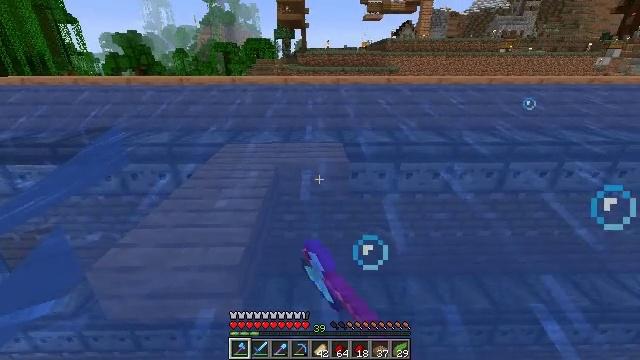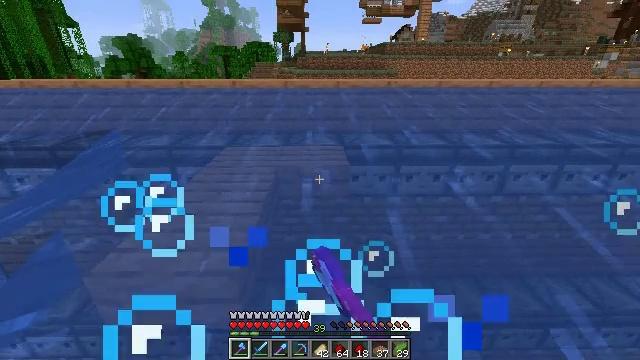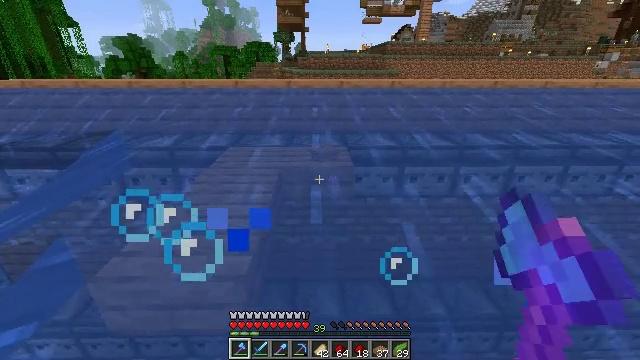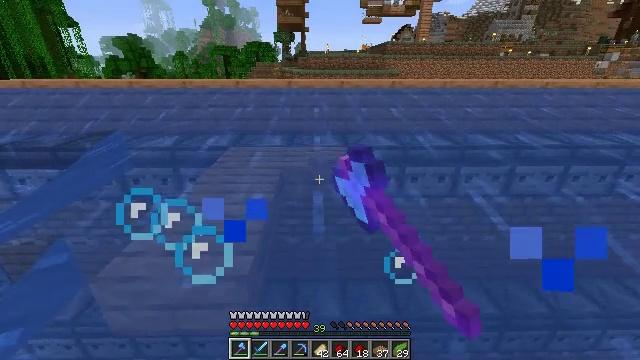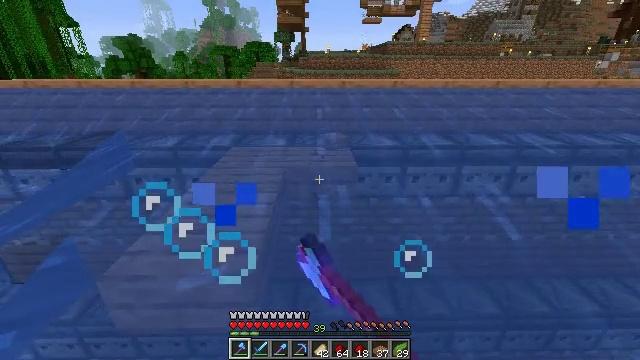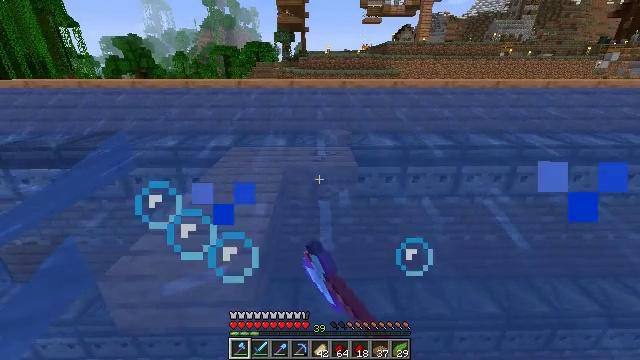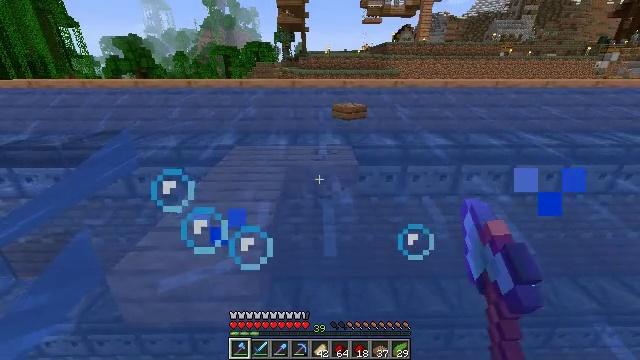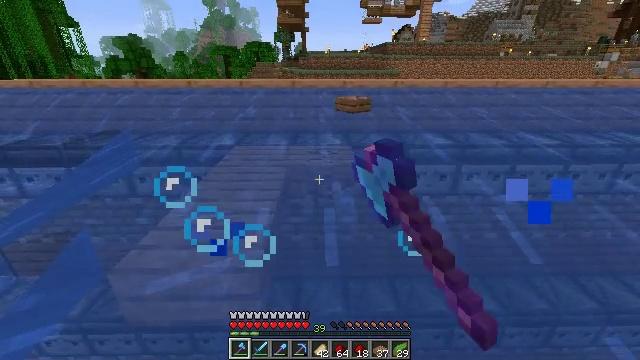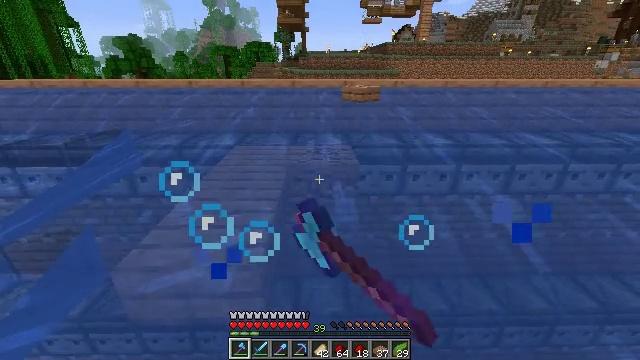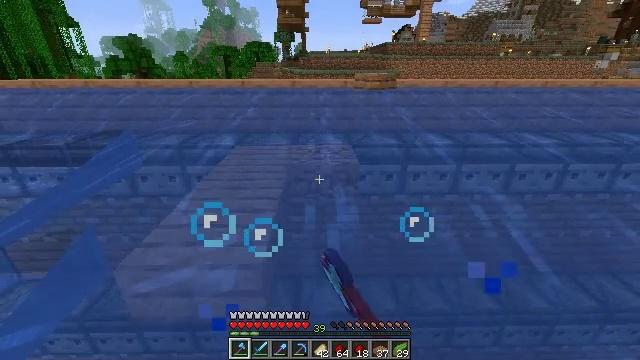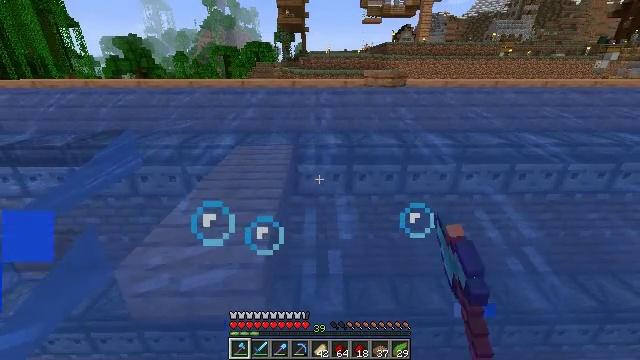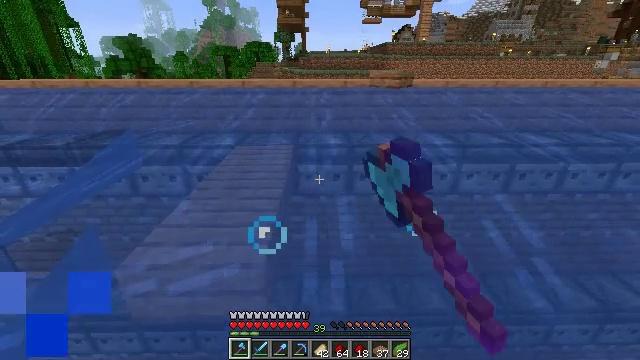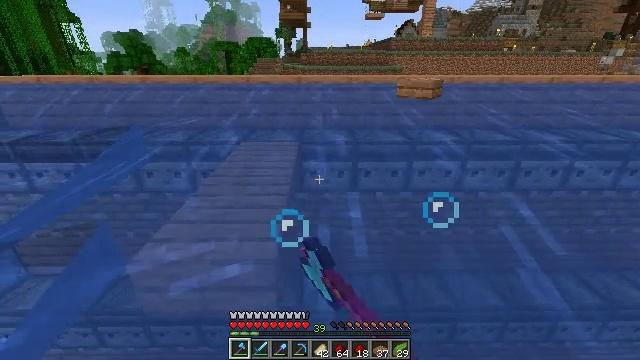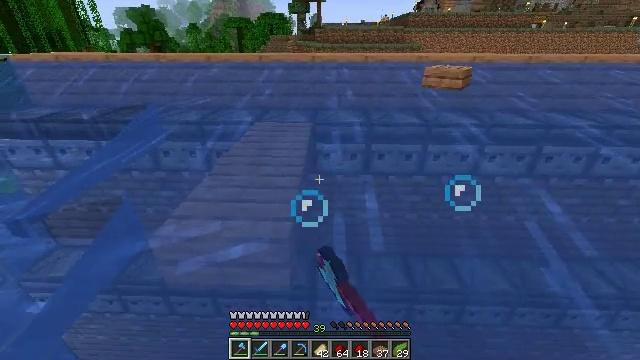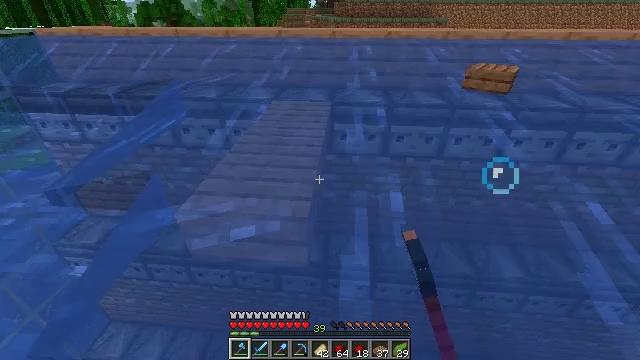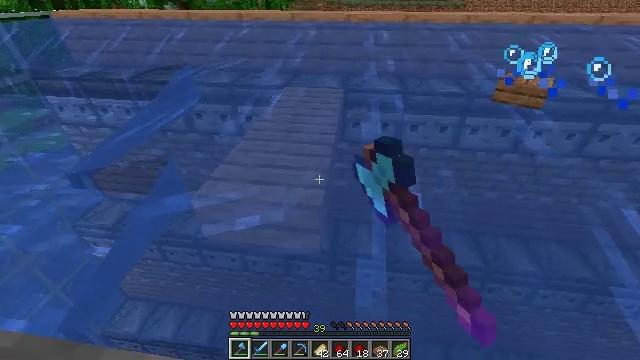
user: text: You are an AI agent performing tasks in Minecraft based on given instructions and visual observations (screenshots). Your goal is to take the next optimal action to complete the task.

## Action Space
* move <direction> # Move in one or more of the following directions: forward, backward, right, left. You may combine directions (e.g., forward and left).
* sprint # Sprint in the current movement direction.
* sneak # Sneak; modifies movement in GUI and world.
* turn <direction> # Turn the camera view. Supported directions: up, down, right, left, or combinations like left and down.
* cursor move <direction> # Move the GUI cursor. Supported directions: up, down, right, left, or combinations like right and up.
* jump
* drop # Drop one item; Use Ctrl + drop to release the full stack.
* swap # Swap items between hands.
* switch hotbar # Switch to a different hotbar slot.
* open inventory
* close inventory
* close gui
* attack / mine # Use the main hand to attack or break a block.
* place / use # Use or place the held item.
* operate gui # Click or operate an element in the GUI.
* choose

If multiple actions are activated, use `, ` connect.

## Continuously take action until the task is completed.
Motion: motion action
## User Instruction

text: Break the jungle slab to collect it.
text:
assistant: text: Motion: move forward and move left, sneak, attack / mine
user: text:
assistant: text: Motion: move forward and move left, sneak, attack / mine
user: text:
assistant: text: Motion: sneak, attack / mine
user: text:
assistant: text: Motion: sneak, attack / mine
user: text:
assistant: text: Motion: sneak, attack / mine
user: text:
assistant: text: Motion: sneak, attack / mine
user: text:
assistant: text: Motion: sneak, attack / mine
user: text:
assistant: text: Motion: sneak, attack / mine
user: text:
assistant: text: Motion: sneak, attack / mine
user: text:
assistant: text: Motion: sneak, attack / mine
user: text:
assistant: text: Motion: move left, sneak, attack / mine
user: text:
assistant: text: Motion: move left, sneak, attack / mine
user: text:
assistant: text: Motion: move left, sneak, turn left and down, attack / mine
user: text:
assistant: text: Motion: move left, sneak, turn left and down, attack / mine
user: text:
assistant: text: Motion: move forward and move left, sneak, turn left and down, attack / mine
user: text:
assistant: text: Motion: move forward and move left, sneak, turn left and down, attack / mine
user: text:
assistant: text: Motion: move forward and move left, sneak, attack / mine
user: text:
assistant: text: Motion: move forward and move left, sneak, attack / mine
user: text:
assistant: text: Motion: sneak, attack / mine
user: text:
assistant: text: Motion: sneak, attack / mine
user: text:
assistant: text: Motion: sneak, attack / mine
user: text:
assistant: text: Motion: sneak, attack / mine
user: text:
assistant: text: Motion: sneak, attack / mine
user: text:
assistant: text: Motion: sneak, turn right and up, attack / mine
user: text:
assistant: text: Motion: sneak, attack / mine
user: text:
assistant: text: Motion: sneak, attack / mine
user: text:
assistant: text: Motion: sneak, attack / mine
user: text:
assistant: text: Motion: sneak, attack / mine
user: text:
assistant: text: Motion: sneak, attack / mine
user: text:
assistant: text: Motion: sneak, attack / mine